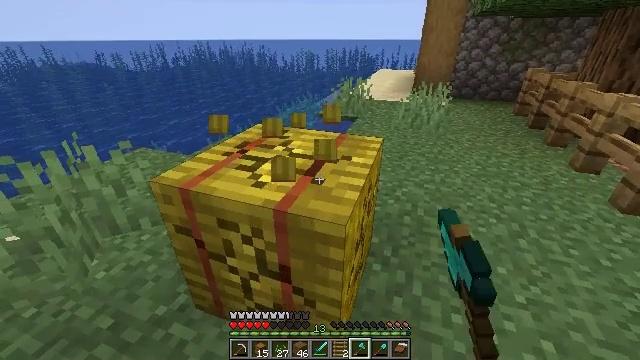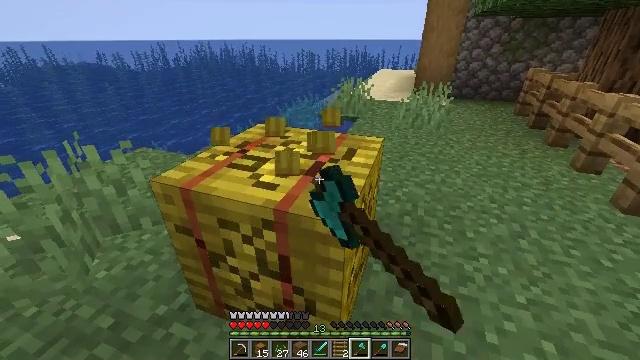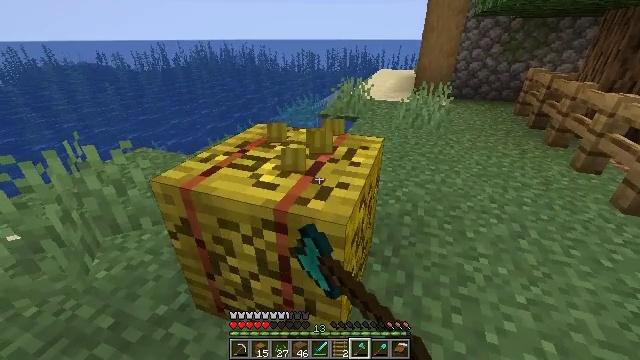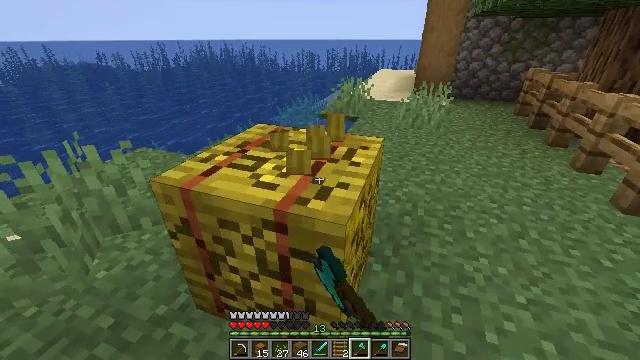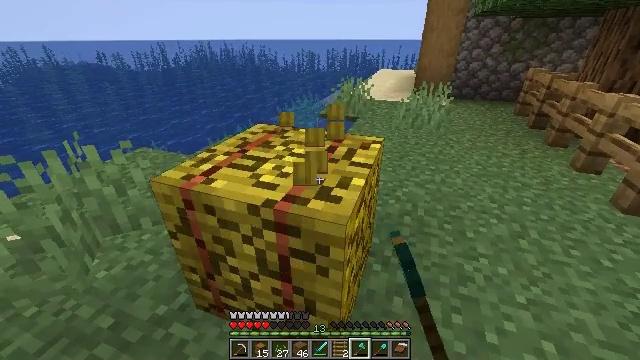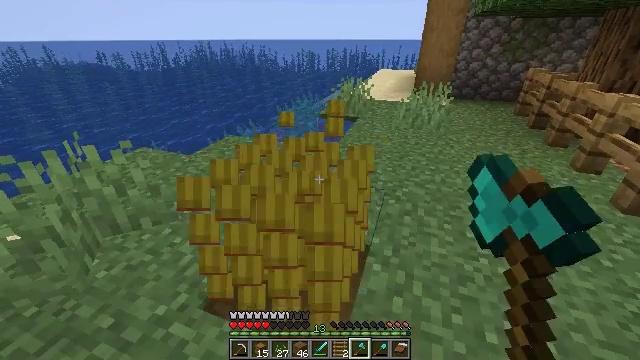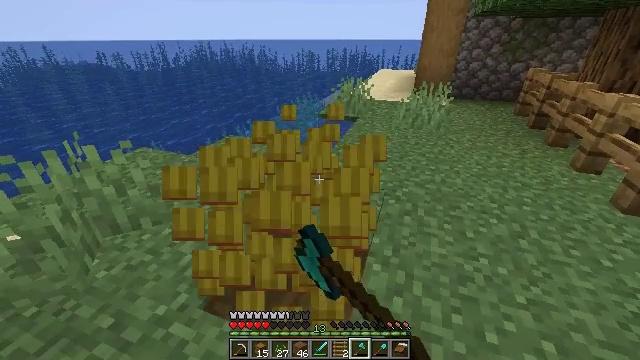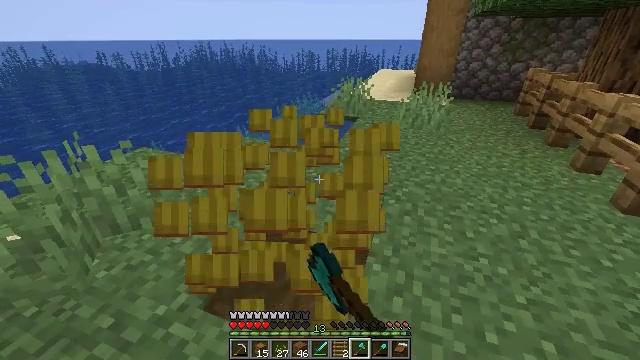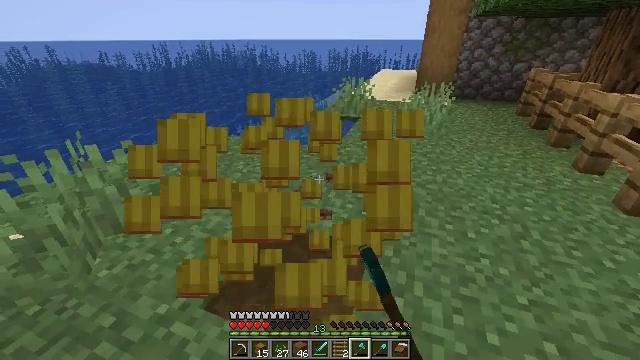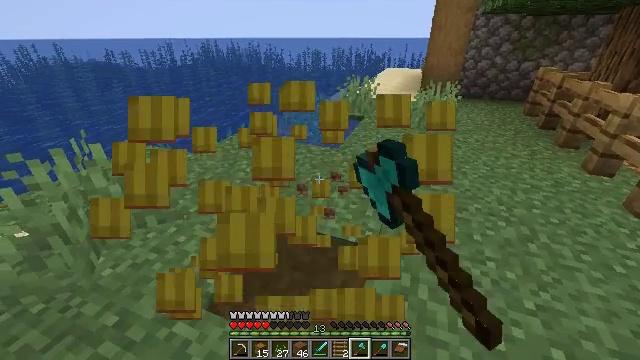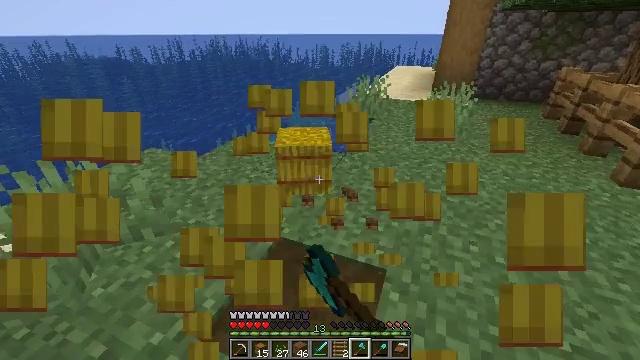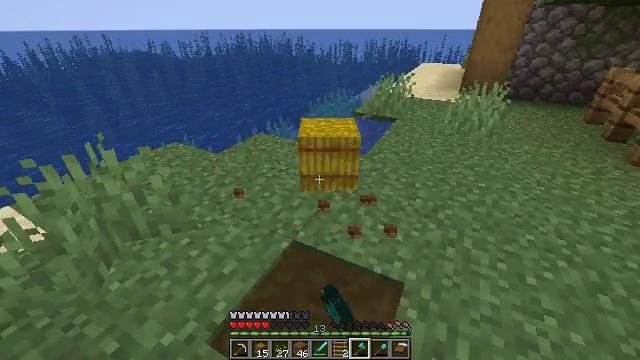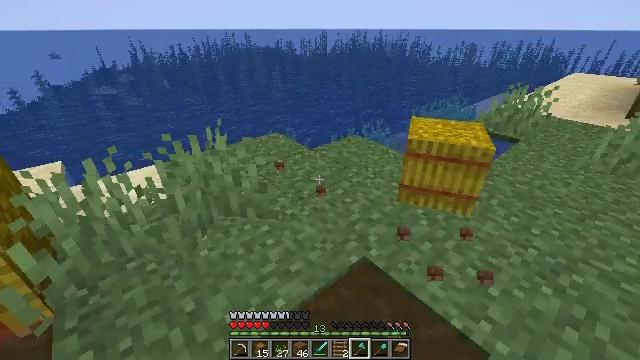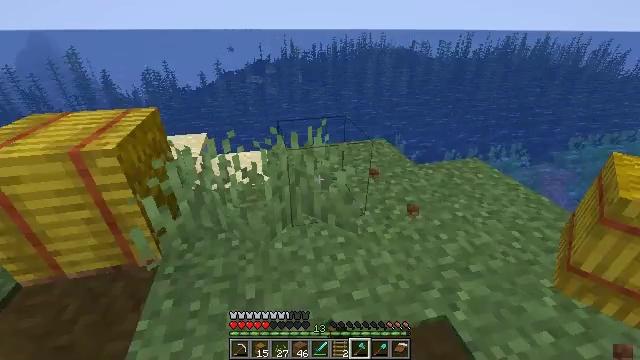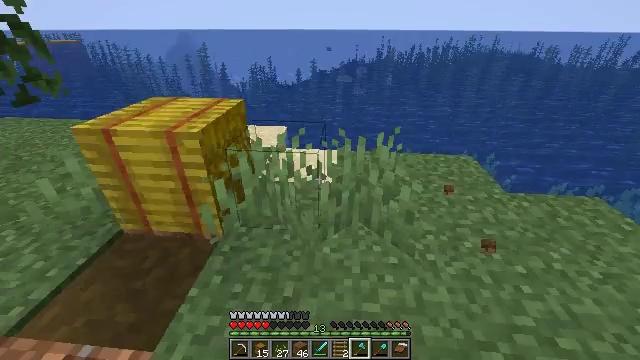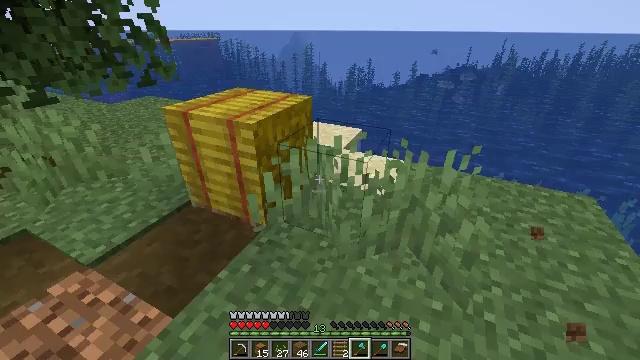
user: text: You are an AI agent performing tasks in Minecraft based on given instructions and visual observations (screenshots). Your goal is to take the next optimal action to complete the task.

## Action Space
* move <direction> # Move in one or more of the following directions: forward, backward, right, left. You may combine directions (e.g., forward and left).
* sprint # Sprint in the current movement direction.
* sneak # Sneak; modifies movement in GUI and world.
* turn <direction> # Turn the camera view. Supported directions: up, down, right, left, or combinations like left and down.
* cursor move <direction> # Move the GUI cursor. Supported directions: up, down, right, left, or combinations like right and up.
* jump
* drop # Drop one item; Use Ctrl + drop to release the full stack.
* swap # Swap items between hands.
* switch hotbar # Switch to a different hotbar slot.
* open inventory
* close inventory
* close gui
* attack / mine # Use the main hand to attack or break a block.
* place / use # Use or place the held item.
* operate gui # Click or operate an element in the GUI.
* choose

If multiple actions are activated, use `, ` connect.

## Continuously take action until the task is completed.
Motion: motion action
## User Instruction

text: Harvest hay blocks from the village.
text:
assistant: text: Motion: attack / mine
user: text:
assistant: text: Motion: attack / mine
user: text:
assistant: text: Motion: attack / mine
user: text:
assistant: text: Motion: attack / mine
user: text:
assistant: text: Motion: attack / mine
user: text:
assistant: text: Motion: attack / mine
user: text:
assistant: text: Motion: attack / mine
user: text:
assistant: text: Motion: attack / mine
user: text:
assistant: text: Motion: move forward, attack / mine
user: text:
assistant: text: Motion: move forward, turn left, attack / mine
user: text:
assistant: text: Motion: move forward, turn left, attack / mine
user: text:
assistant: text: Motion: move forward, turn left, attack / mine
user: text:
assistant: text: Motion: move forward and move right, turn left
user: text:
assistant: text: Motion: move forward and move right, turn left
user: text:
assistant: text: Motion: move forward and move right, turn left
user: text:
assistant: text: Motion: move forward and move right, turn left
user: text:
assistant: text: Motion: move forward and move right, turn left
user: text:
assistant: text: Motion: move forward and move right, turn left
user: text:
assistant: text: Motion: move forward, turn left
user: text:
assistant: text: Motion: move forward, turn left
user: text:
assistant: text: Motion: move forward
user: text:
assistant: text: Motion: turn right
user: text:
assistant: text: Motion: turn right
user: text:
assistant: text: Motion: no_op
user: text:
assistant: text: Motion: attack / mine
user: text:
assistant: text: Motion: turn right and down, attack / mine
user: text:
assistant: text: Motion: turn right and down, attack / mine
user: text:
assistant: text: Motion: attack / mine
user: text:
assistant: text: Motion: attack / mine
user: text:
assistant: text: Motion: attack / mine